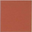
Piece: xx